Field crop: tomato
Growth stage: 1
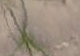
Species: cyperus